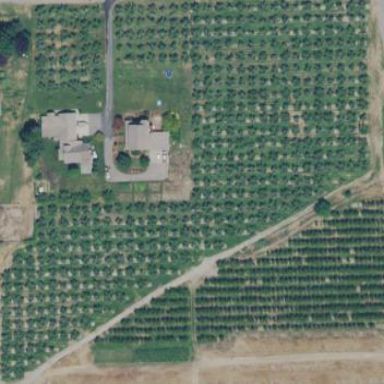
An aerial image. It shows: Orchard.